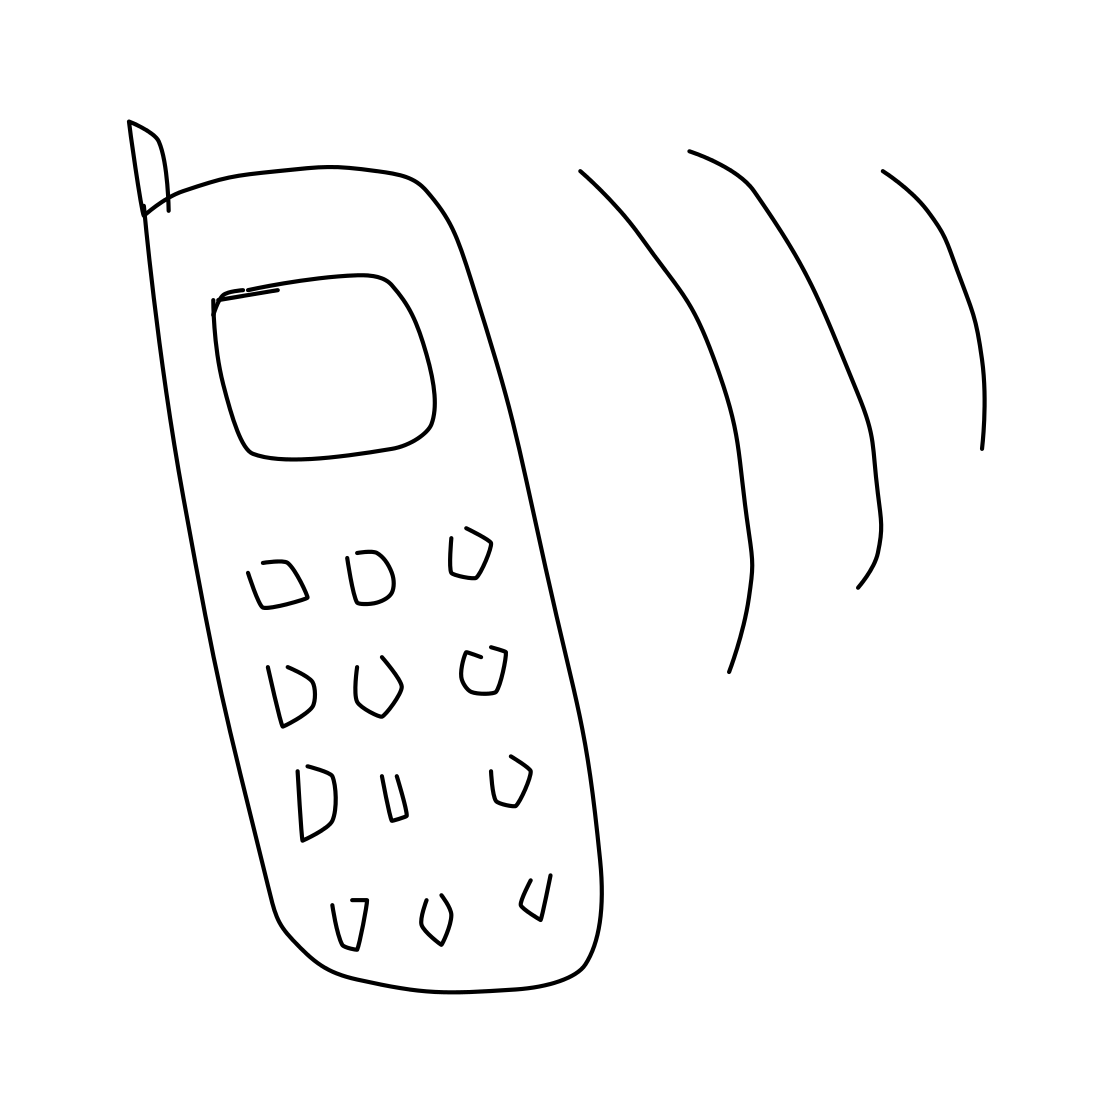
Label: telephone